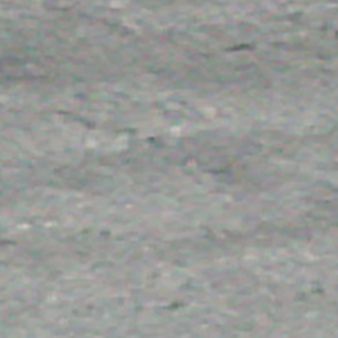
Label: other